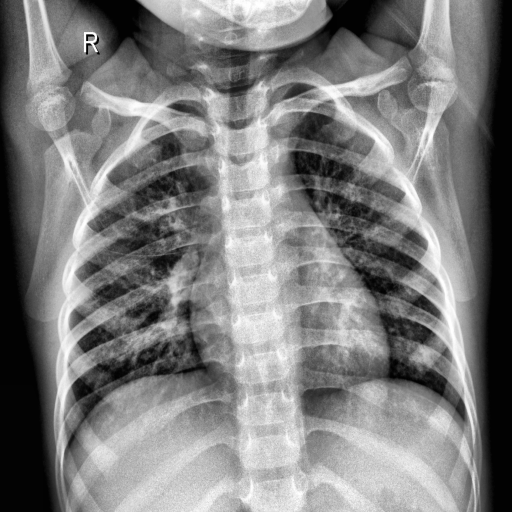
Finding: NORMAL